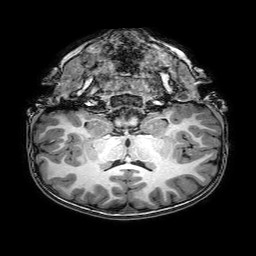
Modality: T1w
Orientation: sagittal
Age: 6
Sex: male
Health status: healthy